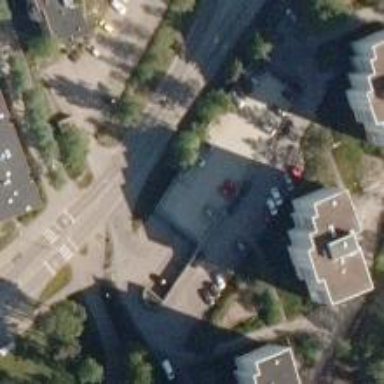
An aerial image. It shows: Parking area with surface.